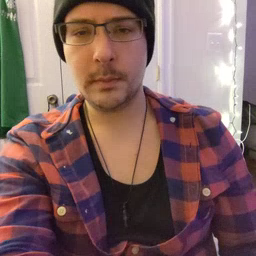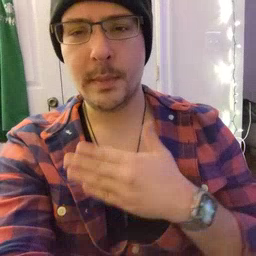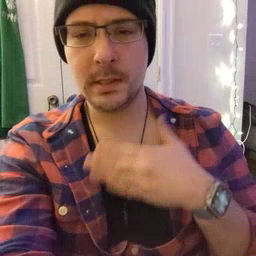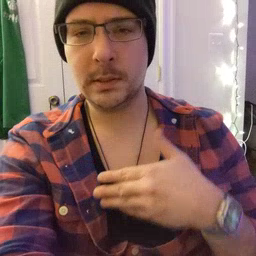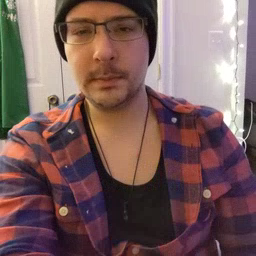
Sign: please